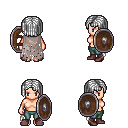
a pixel art fantasy rpg character, female body template, human, light skin, gray tattered cape, teal pants, white pageboy hairstyle, maroon shoes, shield, four views (front, back, left, right), 2x2 character sprite sheet, small pixel art, hard edges, no anti-aliasing